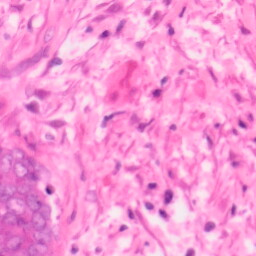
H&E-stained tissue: Colon